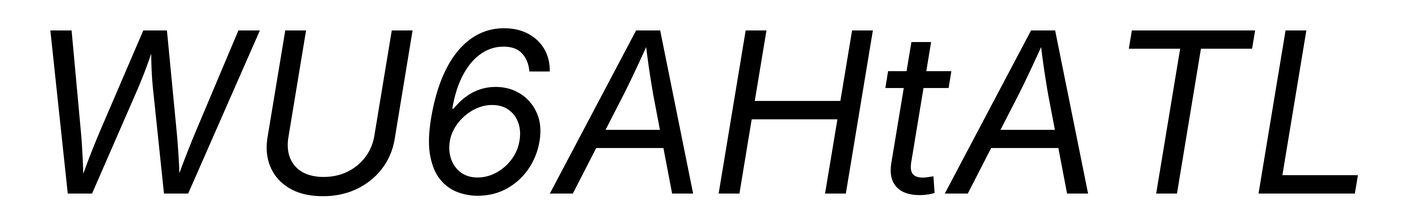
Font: Inter-Italic_Italic